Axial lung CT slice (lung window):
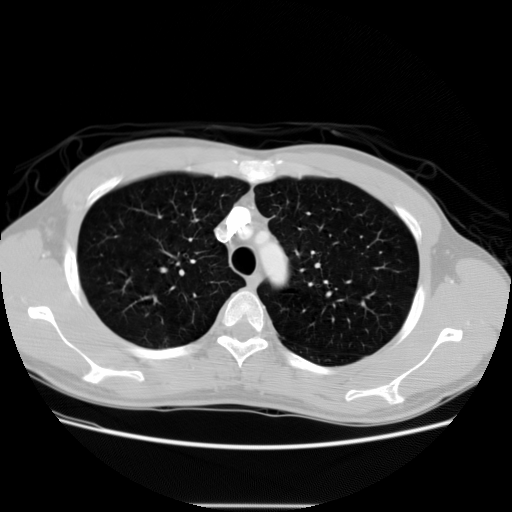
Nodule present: no